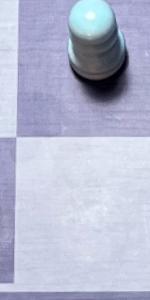
Label: Empty